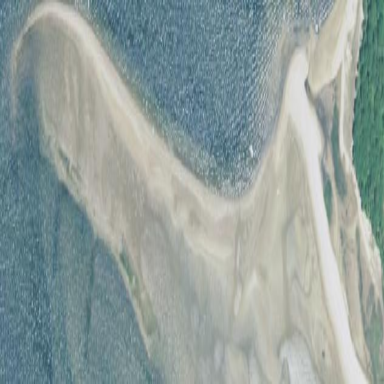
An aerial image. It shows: Sandy beach with natural surroundings.